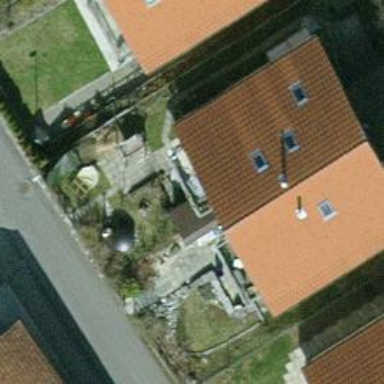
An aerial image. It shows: Semi-detached house with gabled roof.